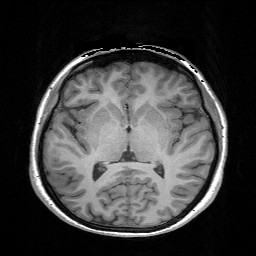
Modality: T1w
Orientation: coronal